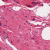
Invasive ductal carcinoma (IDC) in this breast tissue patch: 0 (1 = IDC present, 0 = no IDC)